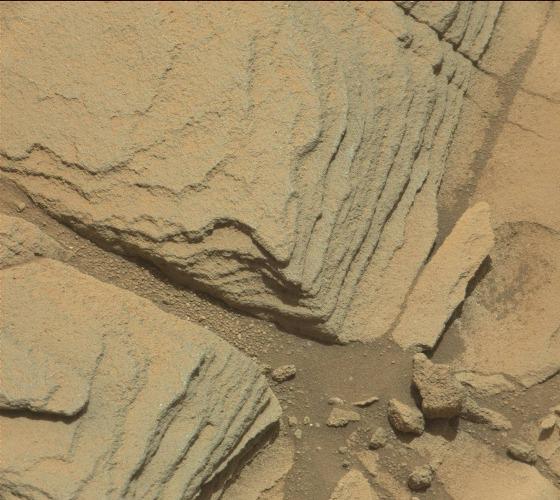
Terrain classes present: Bedrock, Gravel / Sand / Soil, Rock, Shadow